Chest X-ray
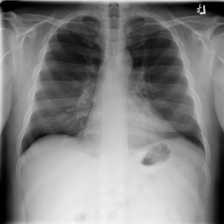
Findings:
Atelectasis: negative
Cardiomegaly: negative
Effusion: negative
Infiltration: negative
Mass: negative
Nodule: negative
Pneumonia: negative
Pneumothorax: negative
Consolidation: negative
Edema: negative
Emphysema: negative
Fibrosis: negative
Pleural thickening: negative
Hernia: negative